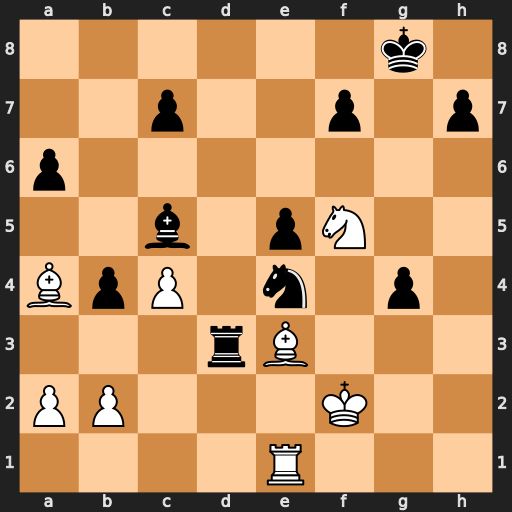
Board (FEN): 6k1/2p2p1p/p7/2b1pN2/BpP1n1p1/3rB3/PP3K2/4R3
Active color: w
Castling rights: -
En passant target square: -
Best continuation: Ke2 Rxe3+ Nxe3